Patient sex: F
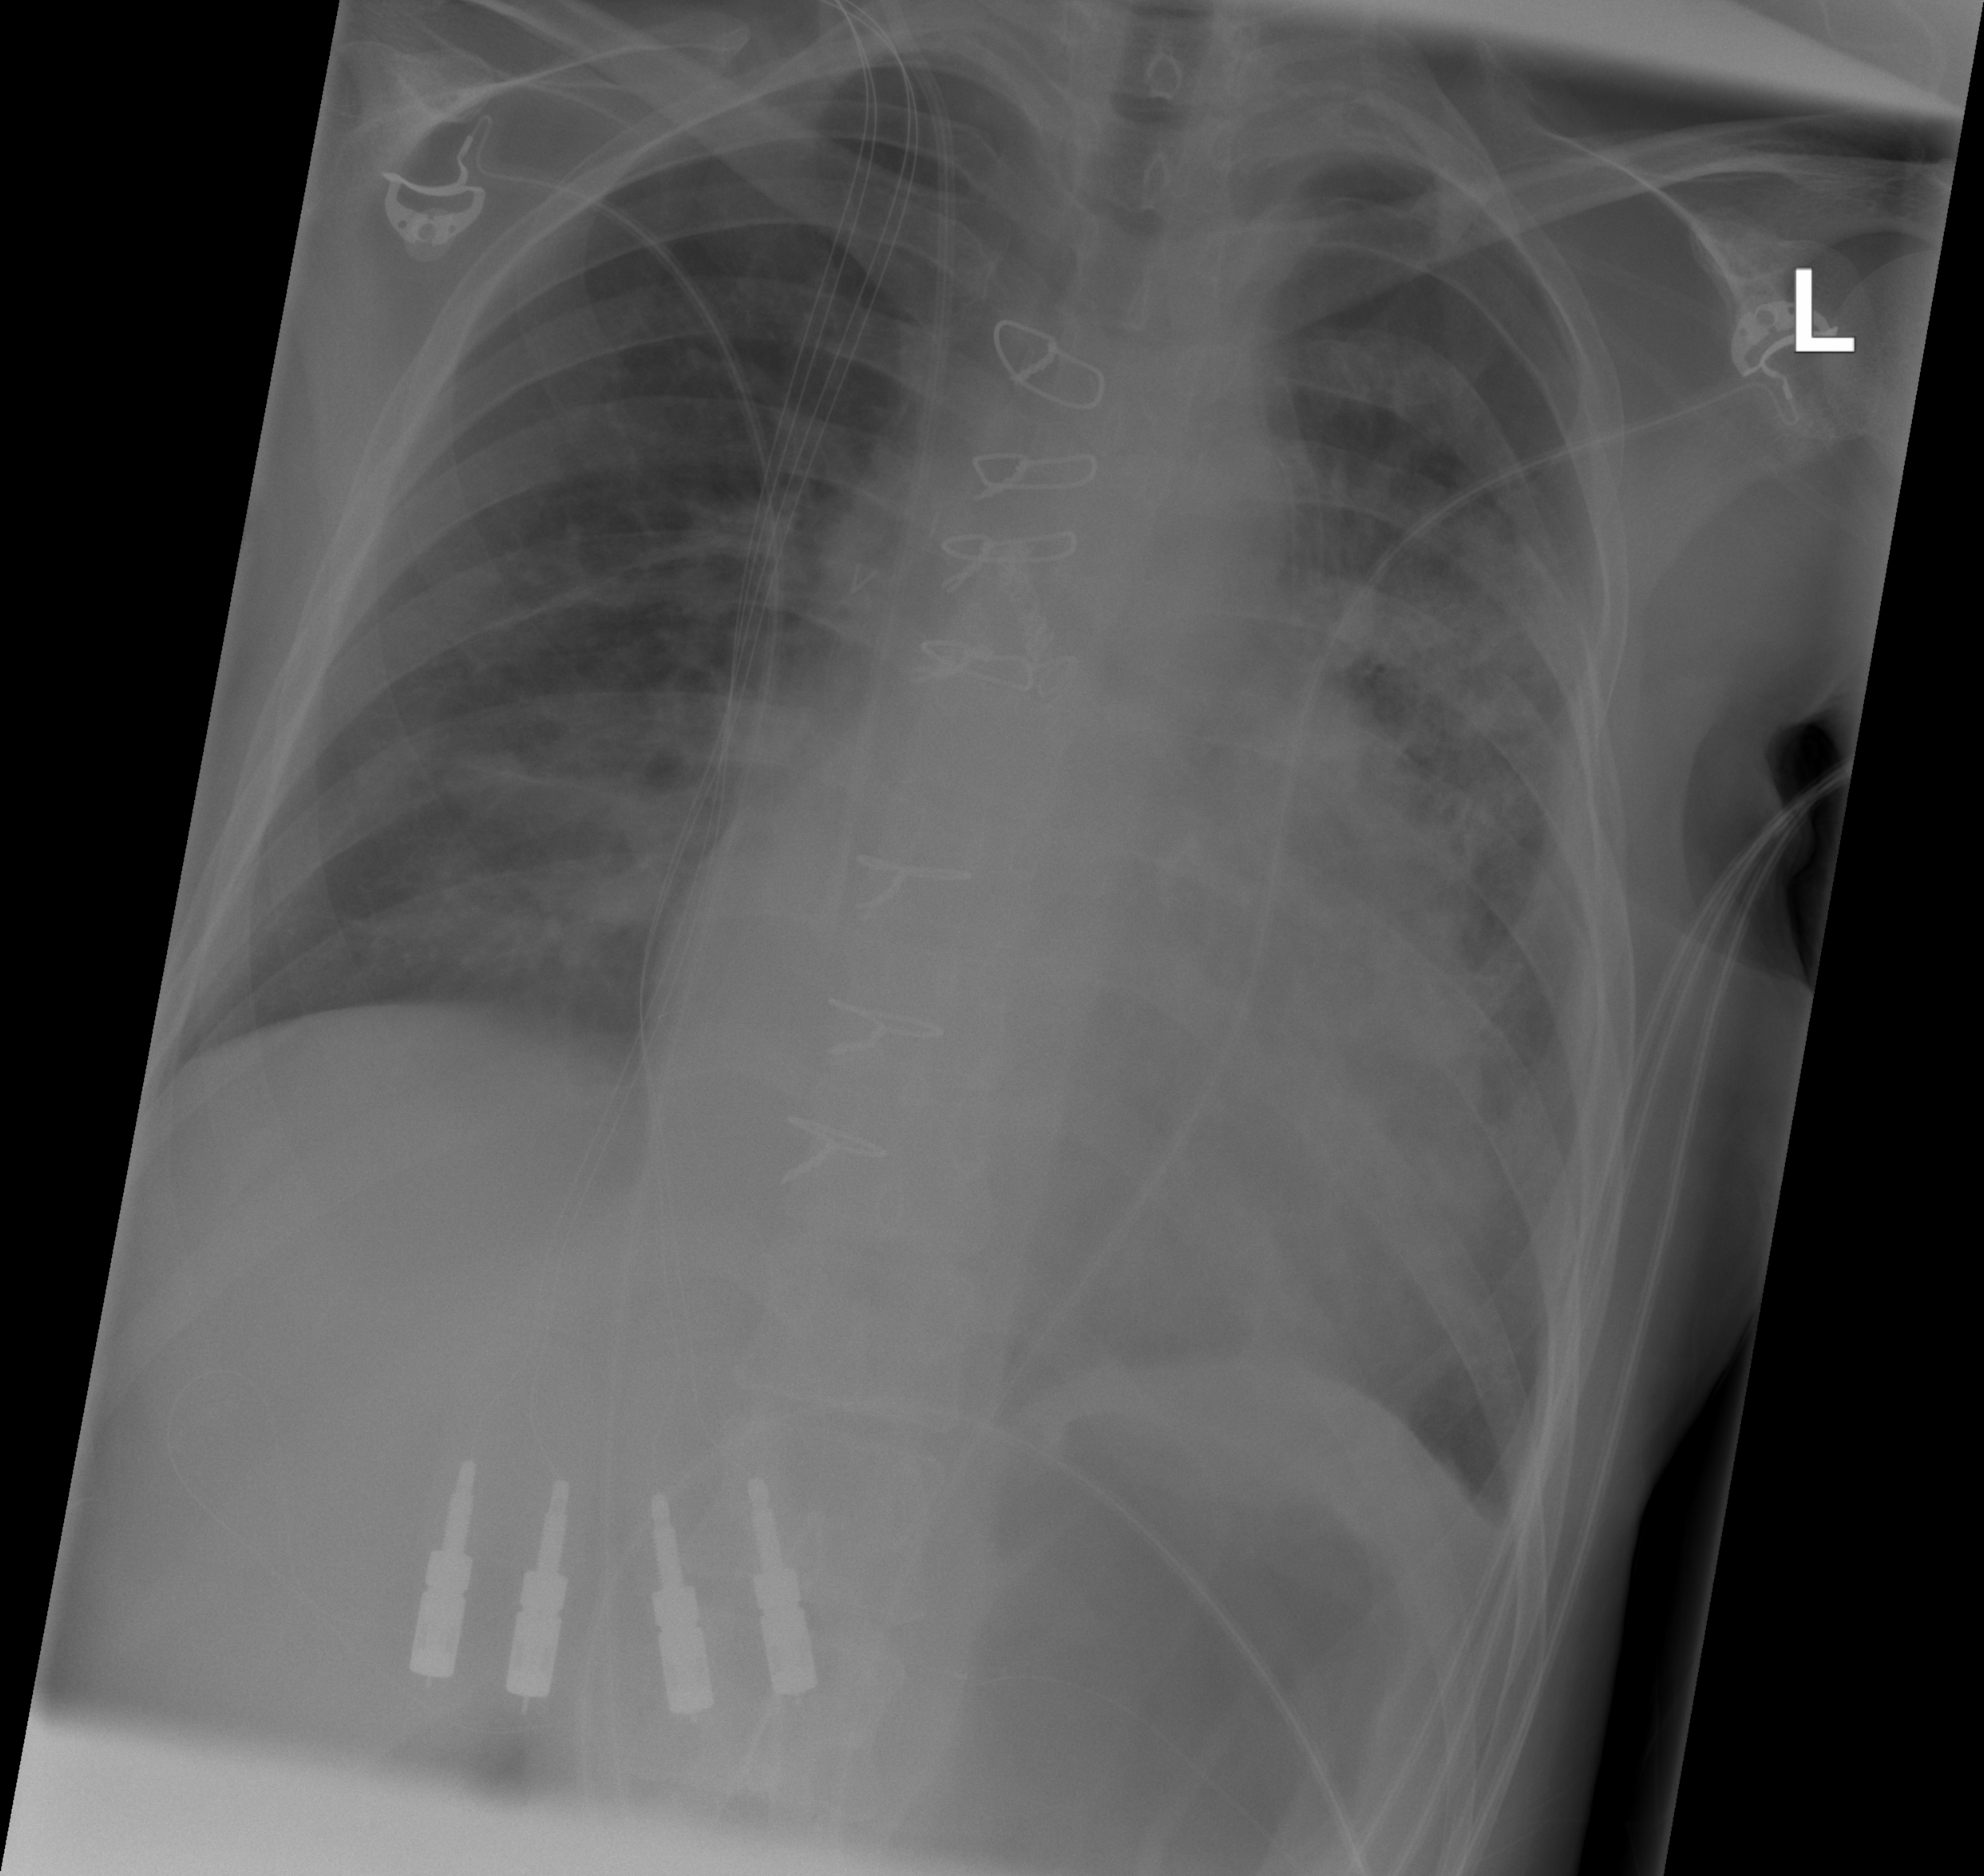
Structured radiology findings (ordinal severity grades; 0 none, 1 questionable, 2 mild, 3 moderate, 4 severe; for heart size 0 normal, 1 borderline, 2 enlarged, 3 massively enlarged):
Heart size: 2
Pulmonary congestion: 2
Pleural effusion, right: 0
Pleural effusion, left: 1
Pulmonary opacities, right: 0
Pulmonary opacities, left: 2
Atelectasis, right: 2
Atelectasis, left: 2